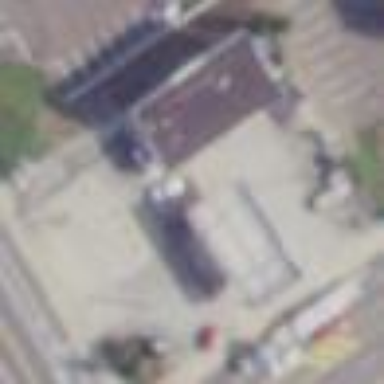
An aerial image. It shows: Fuel station.